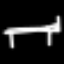
Label: bed